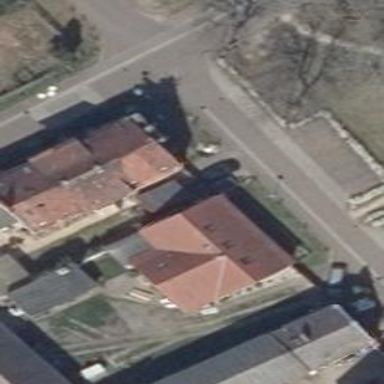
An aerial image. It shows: Detached building.